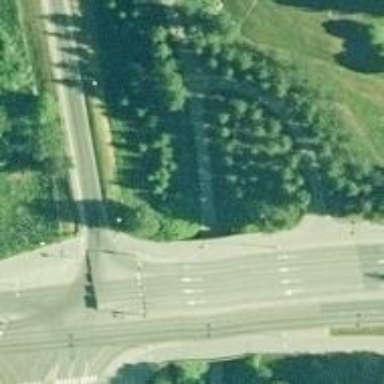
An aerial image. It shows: Asphalt cycleway.